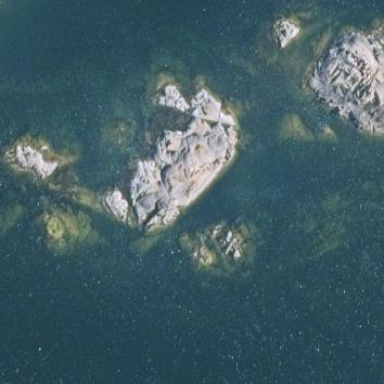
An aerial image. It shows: Islet along the natural coastline.